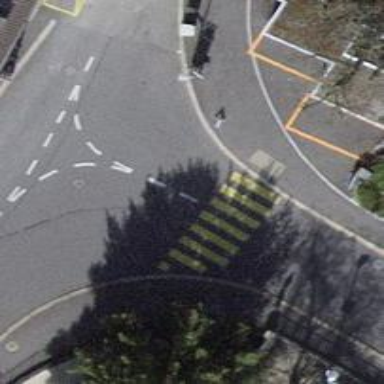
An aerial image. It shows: Footway with asphalt surface and zebra crossing.